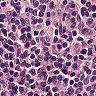
Metastatic tissue present: no